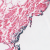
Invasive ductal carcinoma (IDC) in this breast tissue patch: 0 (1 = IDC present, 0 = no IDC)